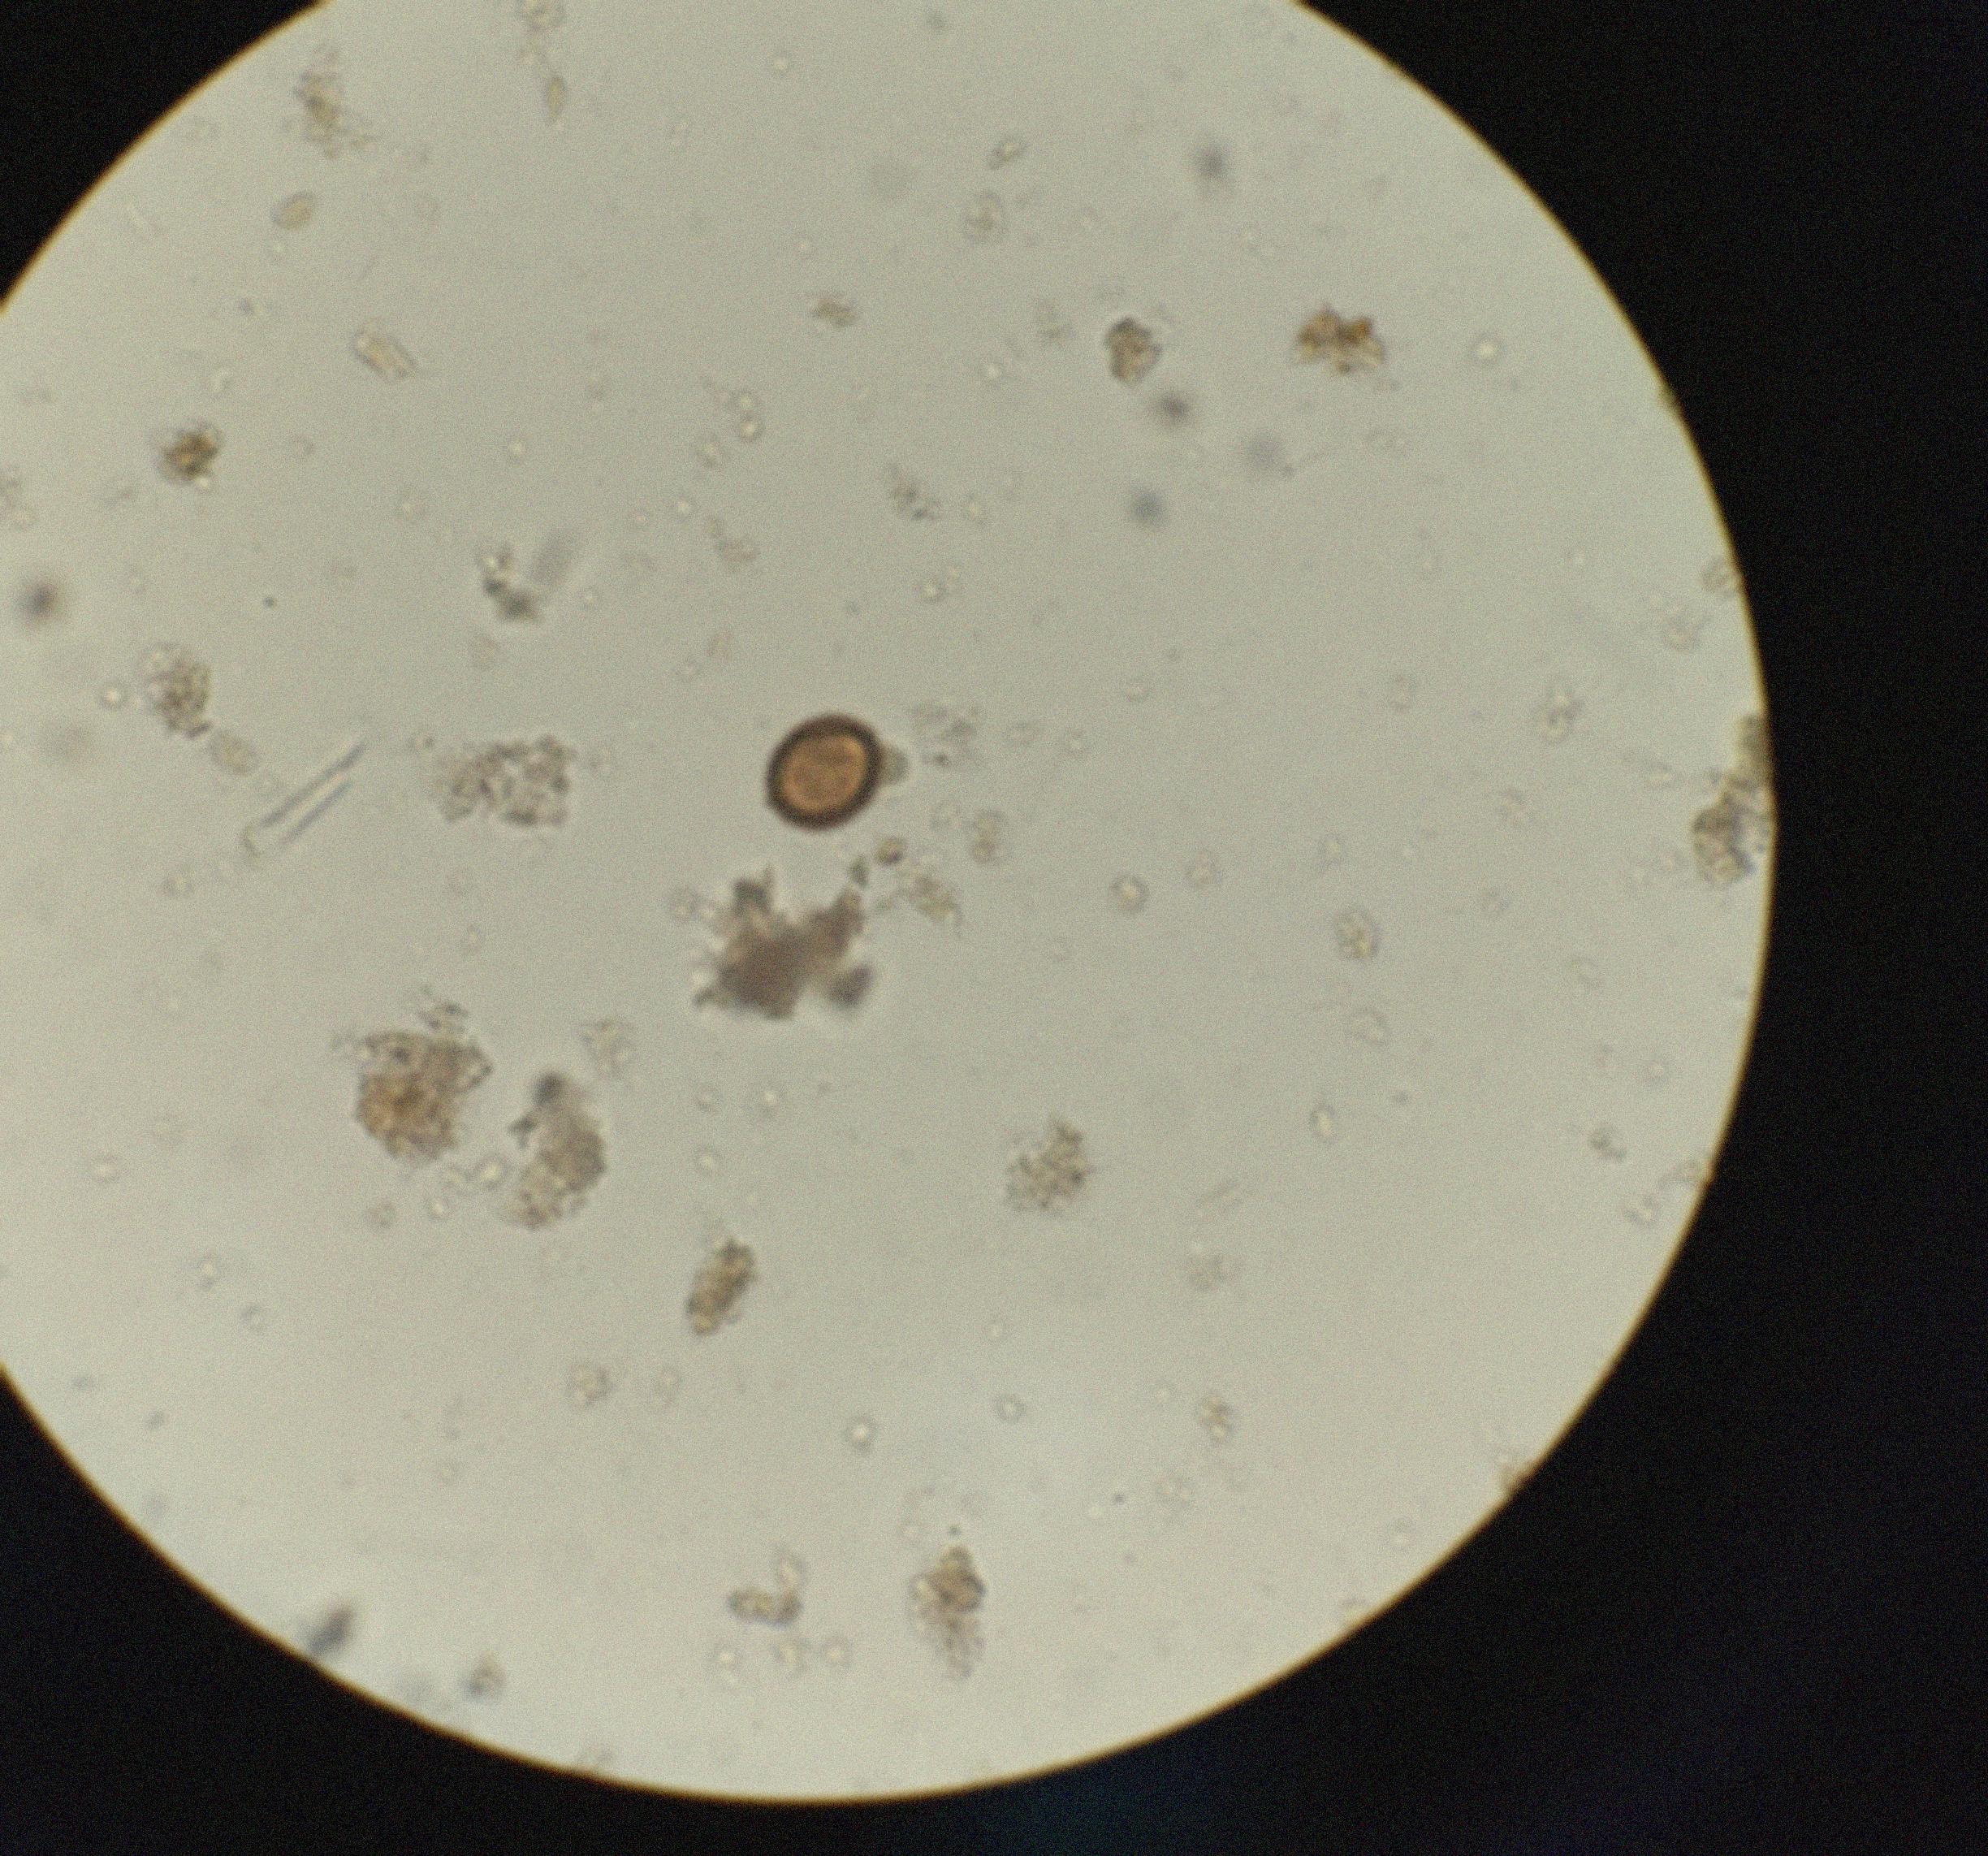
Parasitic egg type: Taenia spp. egg